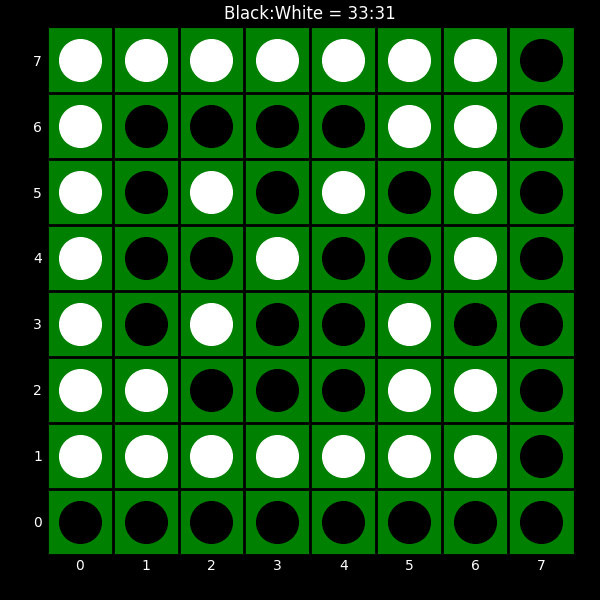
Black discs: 33
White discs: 31